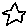
Label: star